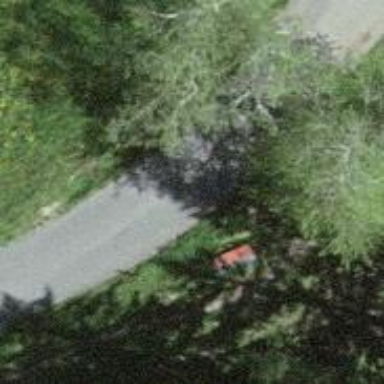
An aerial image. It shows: Bench.